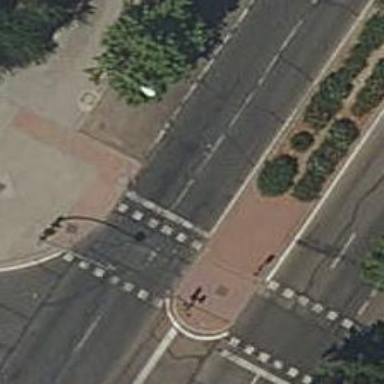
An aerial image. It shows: Crossing with traffic signals.